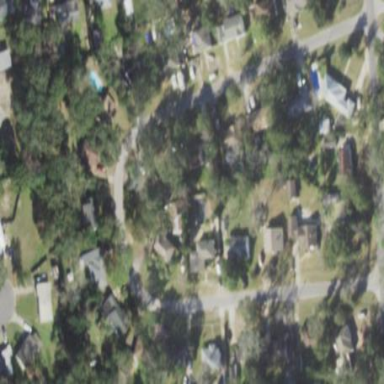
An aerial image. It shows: This residential area consists of single-family homes.